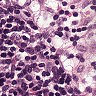
Metastatic tissue present: no